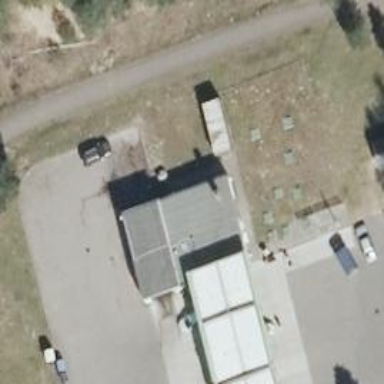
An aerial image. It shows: Kiosk near fuel station.